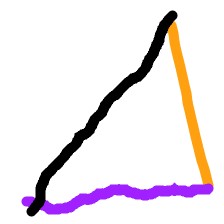
Shape: triangle